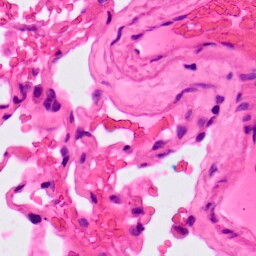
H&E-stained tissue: Lung